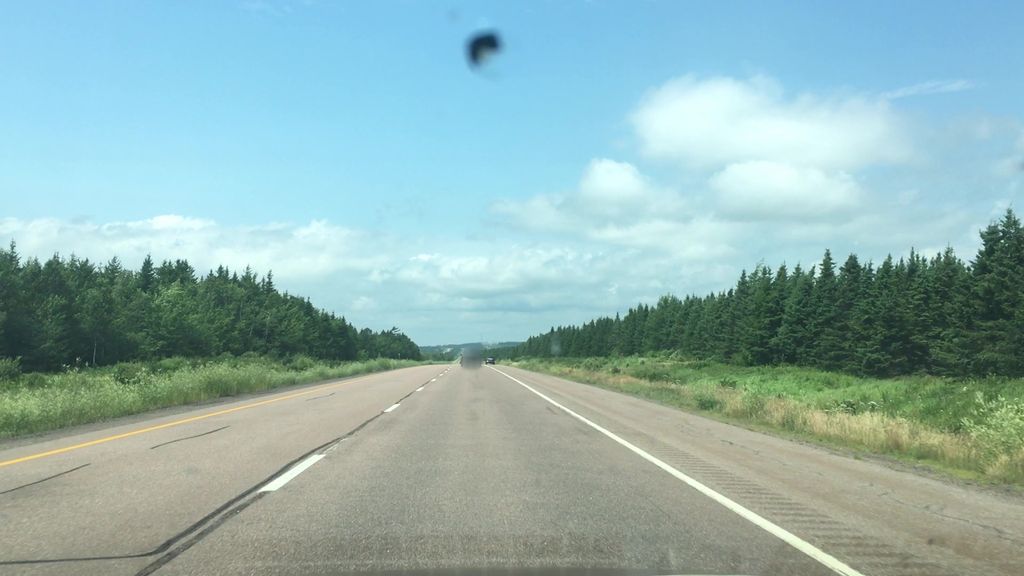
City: charlottetown